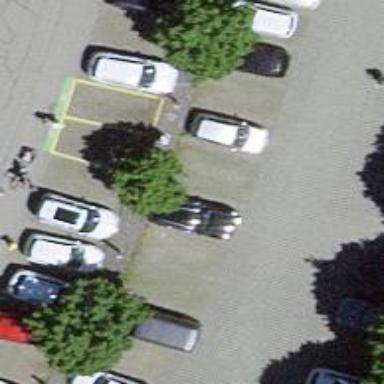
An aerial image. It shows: Charging station.